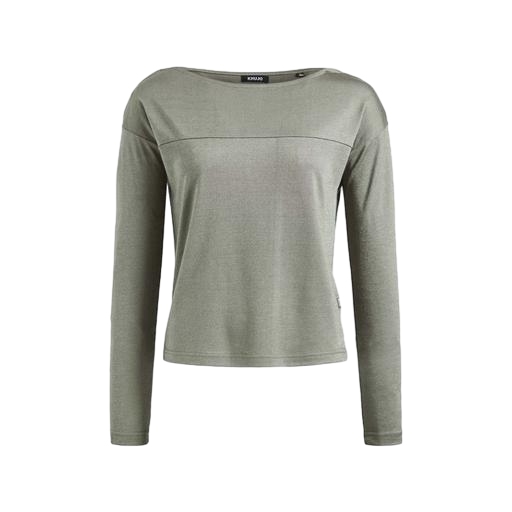
long-sleeve top, long-sleeve jersey tee, long-sleeve tee, white background